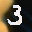
Label: 3